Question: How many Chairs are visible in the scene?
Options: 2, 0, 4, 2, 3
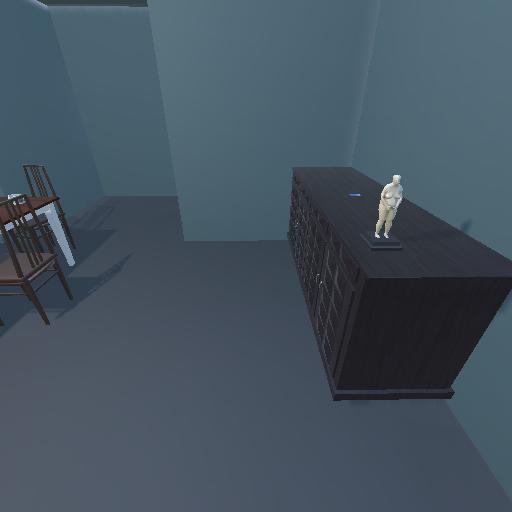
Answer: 2